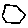
Label: hexagon